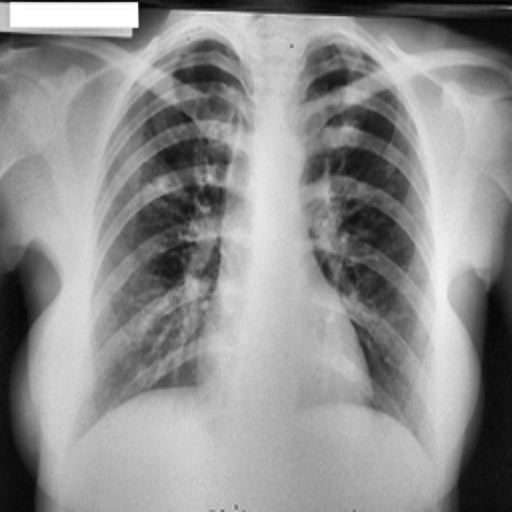
Finding: TUBERCULOSIS